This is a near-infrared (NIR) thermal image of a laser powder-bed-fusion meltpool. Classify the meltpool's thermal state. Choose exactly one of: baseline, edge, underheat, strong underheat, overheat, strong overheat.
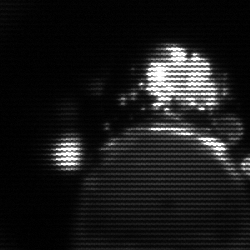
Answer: edge